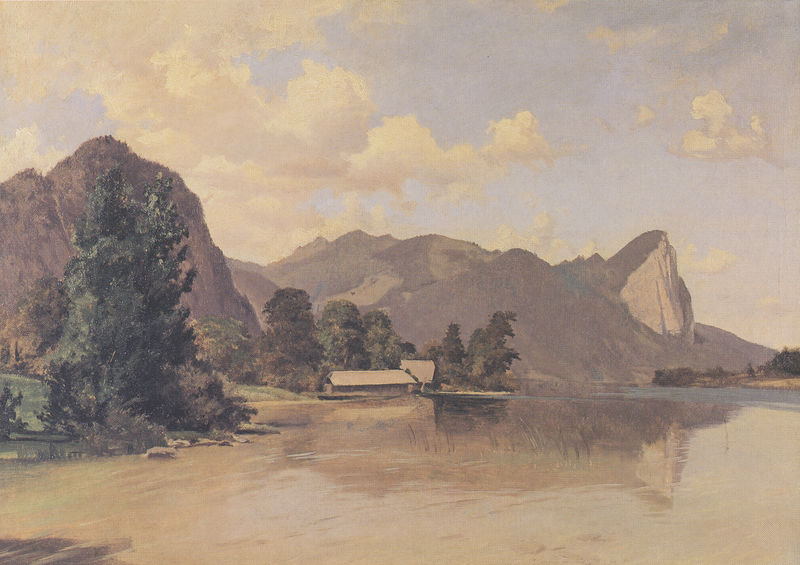
Titel: Mondsee mit Drachenwand, von Wiesenau aus gesehen
Künstler: Carl Schuch
Standort: Wiesbaden
Institution: Städtisches Museum
Schlagwörter: baum, berg, blau, felsen, gemälde, himmel, meer, schatten, wasser, weiß, wolken, aquarell, bäume, fluss, gelb, grün, landschaft, see, ufer, braun, grau, hell, holz, licht, pastell, szene, zeichnung, dach, gebäude, gras, haus, rasen, tiere, wiese, wolke, malerei, architektur, steine, bild, spiegel, öl, erde, ferne, häuser, hügel, morgen, natur, spiegelung, weite, busch, gewässer, hütte, sonne, wasserspiegelung, hochwasser, insel, gold, realismus, pflanzen, tal, wald, boot, kahn, bewölkt, küste, ruhig, sommer, strand, ruhe, ansicht, italien, naturalismus, spiegelbild, berge, fels, gebirge, hang, klippen, dächer, bauernhof, hütten, idylle, stille, strom, steg, menschenleer, klippe, spiel, alpen, oberfläche, wälder, trüb, bootshaus, blauer himmel, nadelbäume, reflektion, leuchtend, hänge, bood, sonnentag, höfe, bräunlich, spiefelung, hecken, ben, spigelung, länglich, süddeutsch, böume, gewässe, seee, llicht, gebäde, fischerhaus, #see, zeichnung#aqarell, see haus, friedrich deutsch